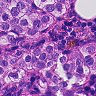
Metastatic tissue present: yes